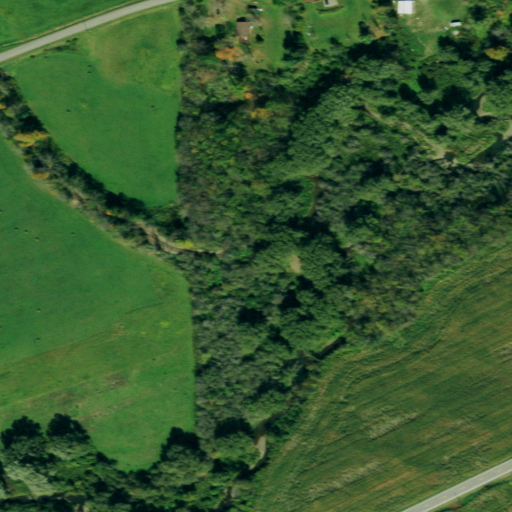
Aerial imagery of valley in New York named McGuan Hollow containing deciduous forest, pasture, mixed forest, cultivated crops, open development, woody wetlands, low intensity development, and medium intensity development